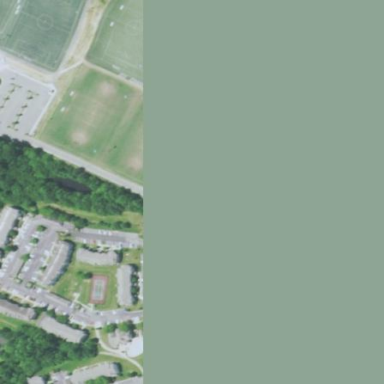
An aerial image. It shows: Soccer sports center for leisure activities.